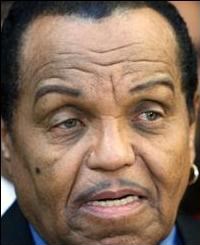
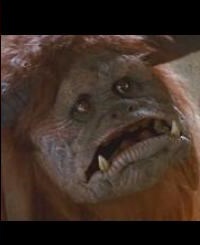
Blend attribute: Frowny Face
Blending difficulty: Low
Creative potential: Low